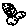
Label: fish